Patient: sex M, age 55
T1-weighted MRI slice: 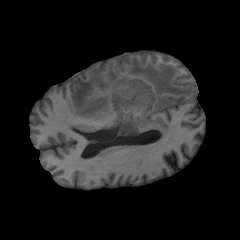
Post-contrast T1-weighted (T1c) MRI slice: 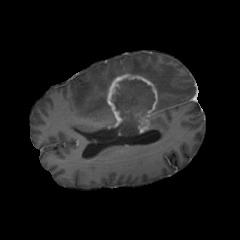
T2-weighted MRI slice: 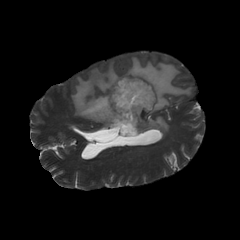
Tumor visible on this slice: yes
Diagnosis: Glioblastoma, IDH-wildtype
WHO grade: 4